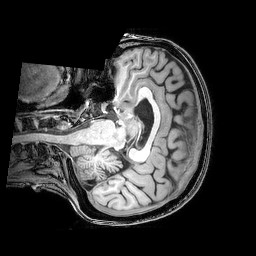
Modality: T1w
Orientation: axial
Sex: female
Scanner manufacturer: philips
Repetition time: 0.008116 s
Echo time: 0.00372 s